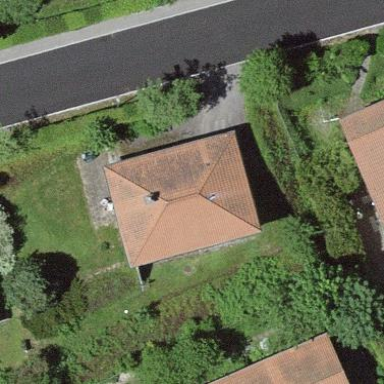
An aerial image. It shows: Residential building.